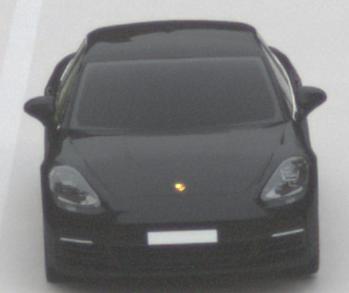
Make: Porsche
Model: Panamera
Detailed model: Panamera (971)
Model produced from: 2016/11
Model produced until: 2018/08
Doors: 5
Color: black
Road condition: dry road
Daytime: midday
Contrast: low contrast